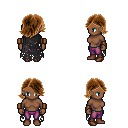
a pixel art fantasy rpg character, female body template, human, dark skin, black tattered cape, magenta pants, brown swoop hairstyle, leather bracers, brown shoes, four views (front, back, left, right), 2x2 character sprite sheet, small pixel art, hard edges, no anti-aliasing